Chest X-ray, AP view. Patient: 19 years old, sex M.
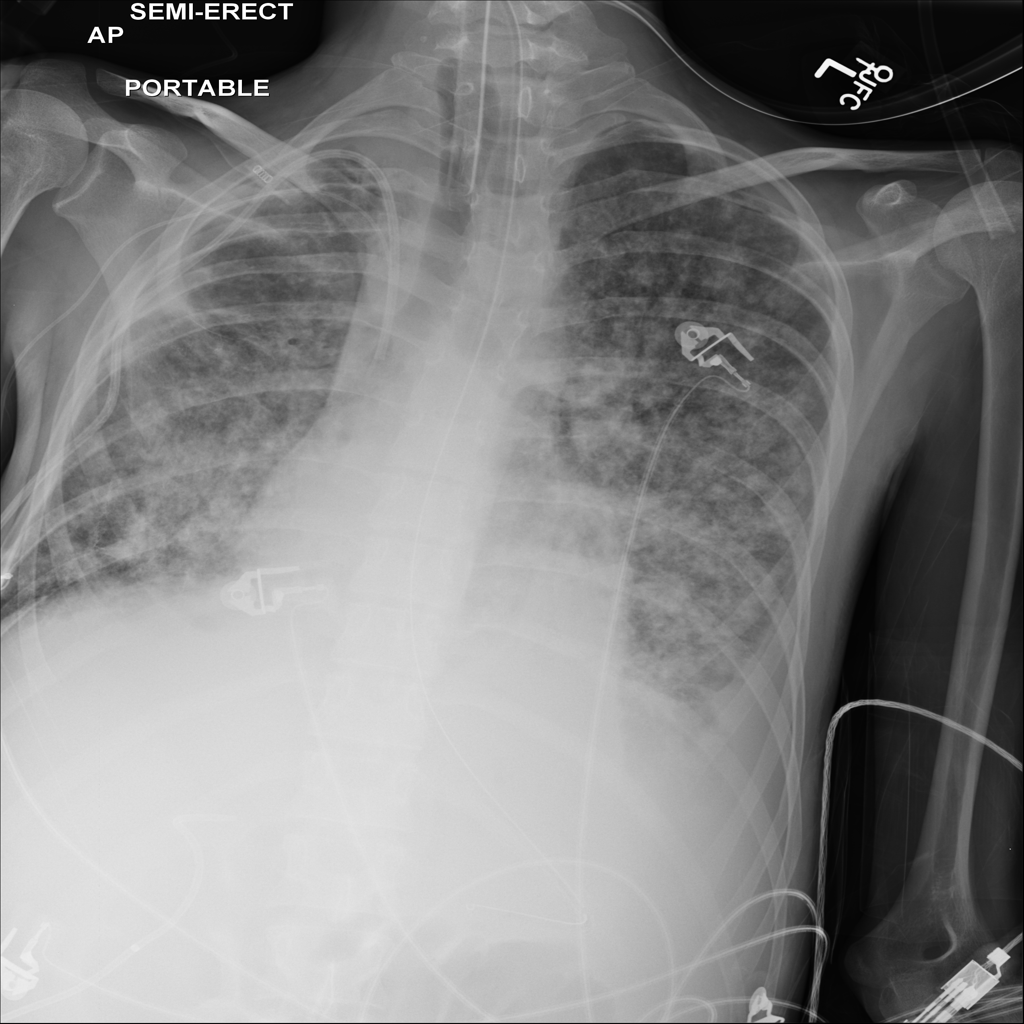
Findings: Effusion, Infiltration